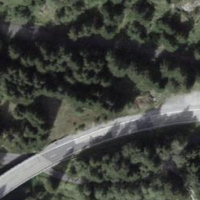
EUNIS habitat code: 43
Species observed at this site:
Lasiommata maera
Epipactis atrorubens
Rutpela maculata